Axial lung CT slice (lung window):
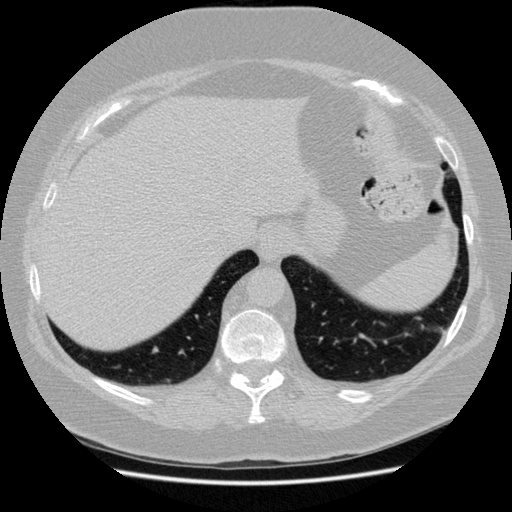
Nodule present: no